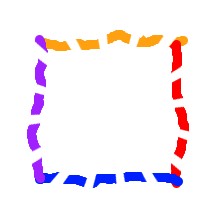
Shape: square